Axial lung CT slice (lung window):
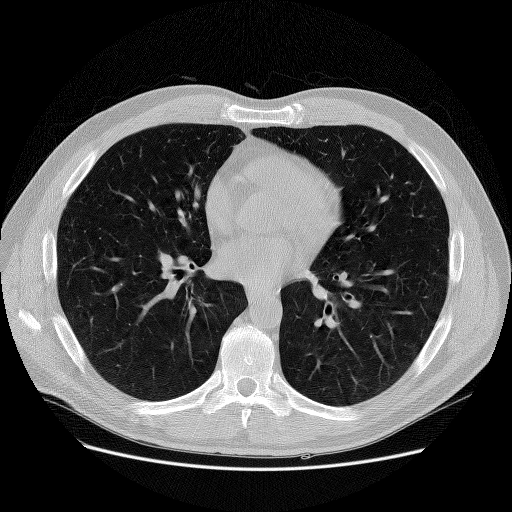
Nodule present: no